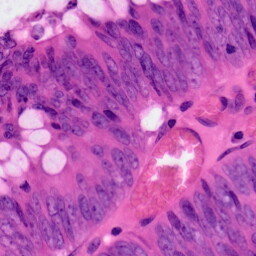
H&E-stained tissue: Colon